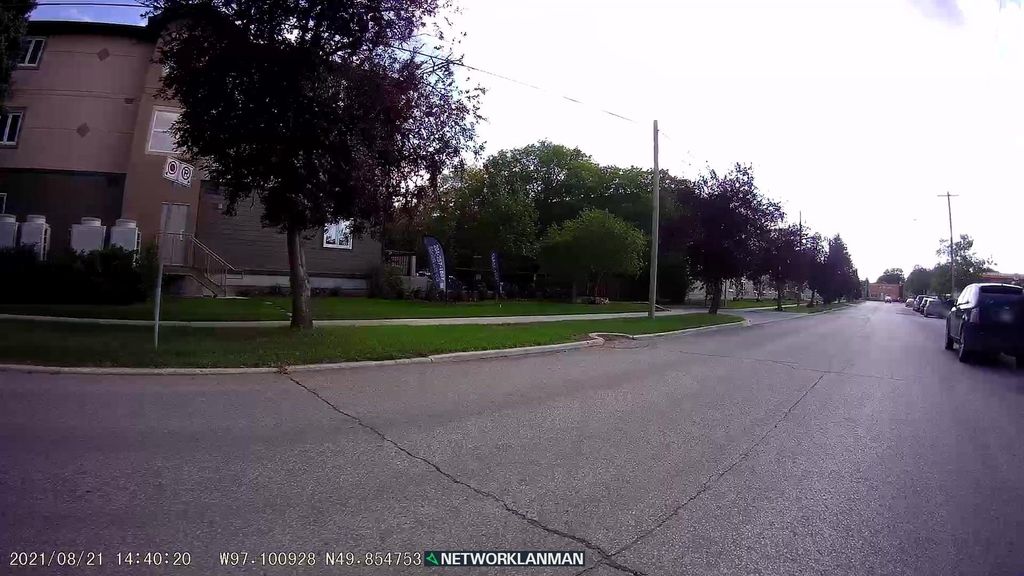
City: winnipeg